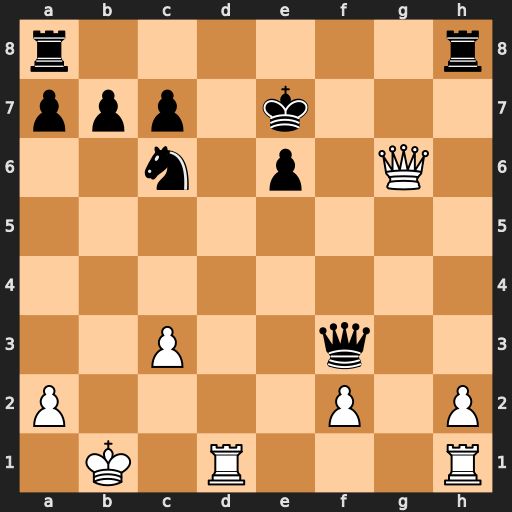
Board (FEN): r6r/ppp1k3/2n1p1Q1/8/8/2P2q2/P4P1P/1K1R3R
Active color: w
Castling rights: -
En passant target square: -
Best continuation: Qg7+ Qf7 Rd7+ Kxd7 Qxf7+